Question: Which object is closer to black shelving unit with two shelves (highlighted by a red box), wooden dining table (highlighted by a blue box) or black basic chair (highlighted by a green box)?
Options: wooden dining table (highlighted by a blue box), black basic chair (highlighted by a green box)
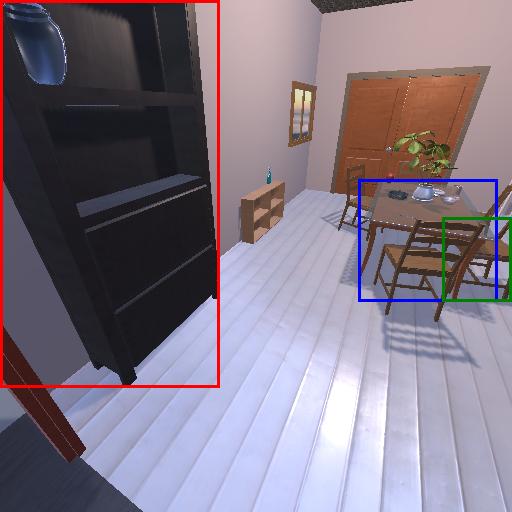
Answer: wooden dining table (highlighted by a blue box)